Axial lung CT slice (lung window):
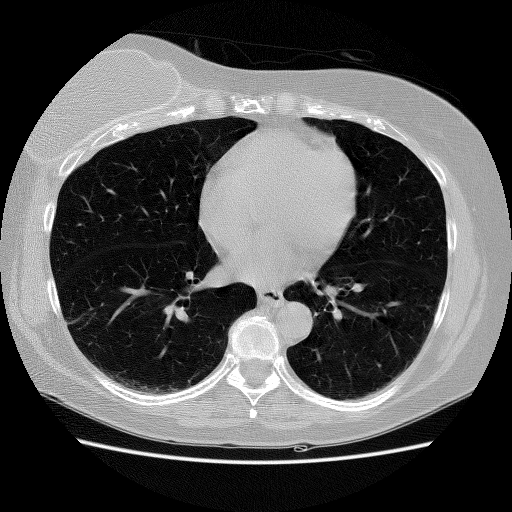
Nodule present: no